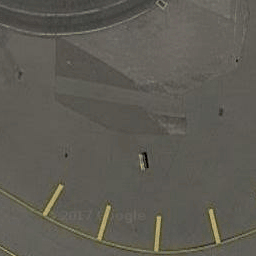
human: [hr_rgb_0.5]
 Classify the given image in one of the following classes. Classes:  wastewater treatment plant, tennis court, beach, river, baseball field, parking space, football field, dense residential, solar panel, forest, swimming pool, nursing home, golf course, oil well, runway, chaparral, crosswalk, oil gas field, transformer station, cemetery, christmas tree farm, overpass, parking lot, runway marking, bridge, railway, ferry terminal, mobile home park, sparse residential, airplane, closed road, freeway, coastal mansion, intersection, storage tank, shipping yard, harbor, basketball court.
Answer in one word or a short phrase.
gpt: runway marking